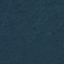
Land use / land cover: Forest